Field crop: maize
Growth stage: 1
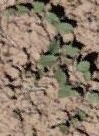
Species: convolvulus